Field crop: tomato
Growth stage: 1
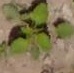
Species: solanum